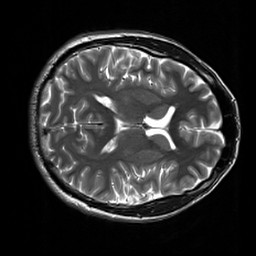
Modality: T2w
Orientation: axial
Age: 29
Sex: male
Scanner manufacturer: siemens
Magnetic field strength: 3 T
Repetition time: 7 s
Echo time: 0.09 s